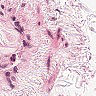
Metastatic tissue present: no